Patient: sex F, age 57
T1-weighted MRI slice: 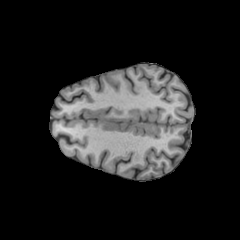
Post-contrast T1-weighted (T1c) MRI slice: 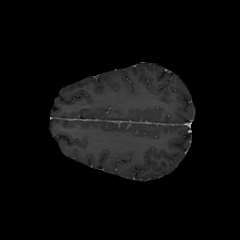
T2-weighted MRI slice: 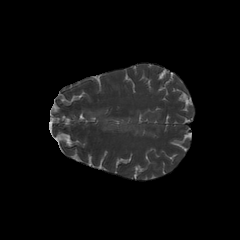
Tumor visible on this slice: no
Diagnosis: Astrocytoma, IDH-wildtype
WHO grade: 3